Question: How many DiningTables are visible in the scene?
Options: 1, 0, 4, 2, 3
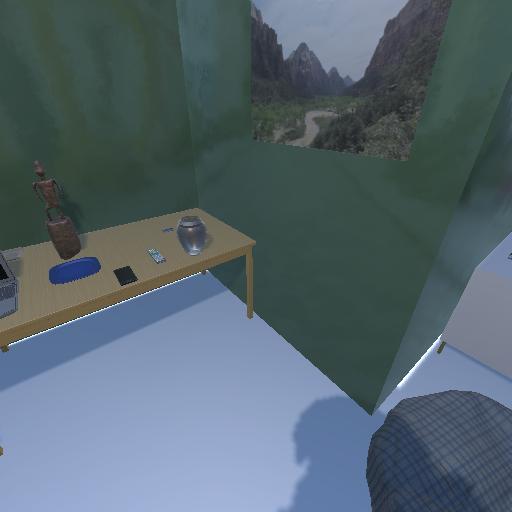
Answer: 1